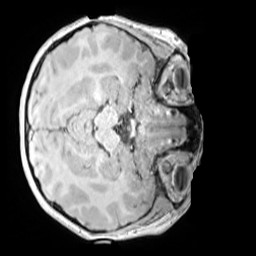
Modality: MP2RAGE
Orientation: axial
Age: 10
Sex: female
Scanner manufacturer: siemens
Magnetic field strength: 3 T
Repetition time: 4 s
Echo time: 0.00303 s